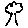
Label: tree